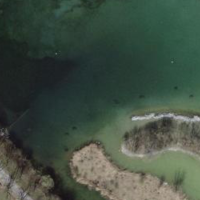
EUNIS habitat code: 14
Species observed at this site:
Tachybaptus ruficollis
Phalacrocorax carbo
Larus michahellis
Podiceps cristatus
Aythya ferina